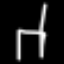
Label: chair